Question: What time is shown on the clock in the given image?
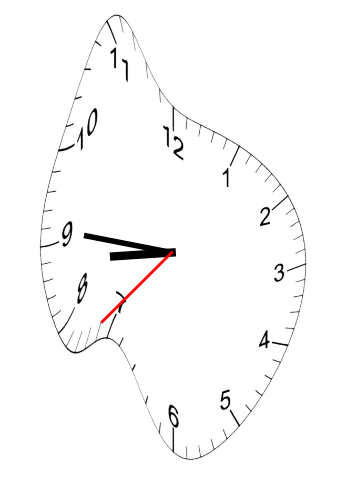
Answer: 08:45:37